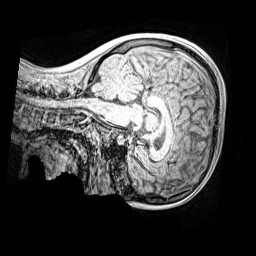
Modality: MP2RAGE
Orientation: sagittal
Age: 10
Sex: female
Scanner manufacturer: siemens
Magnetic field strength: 3 T
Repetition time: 4 s
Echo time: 0.00299 s